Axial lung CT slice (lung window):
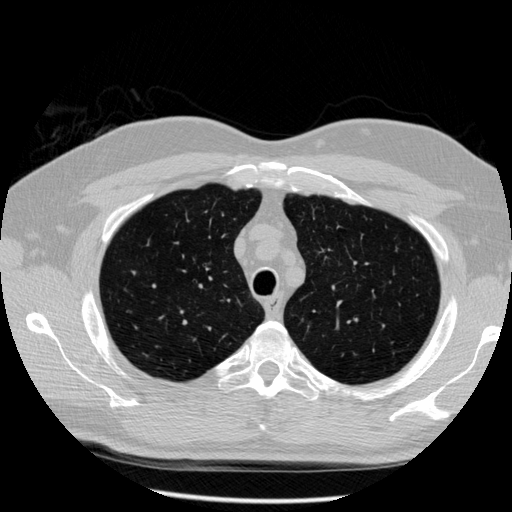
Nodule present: no